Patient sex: M
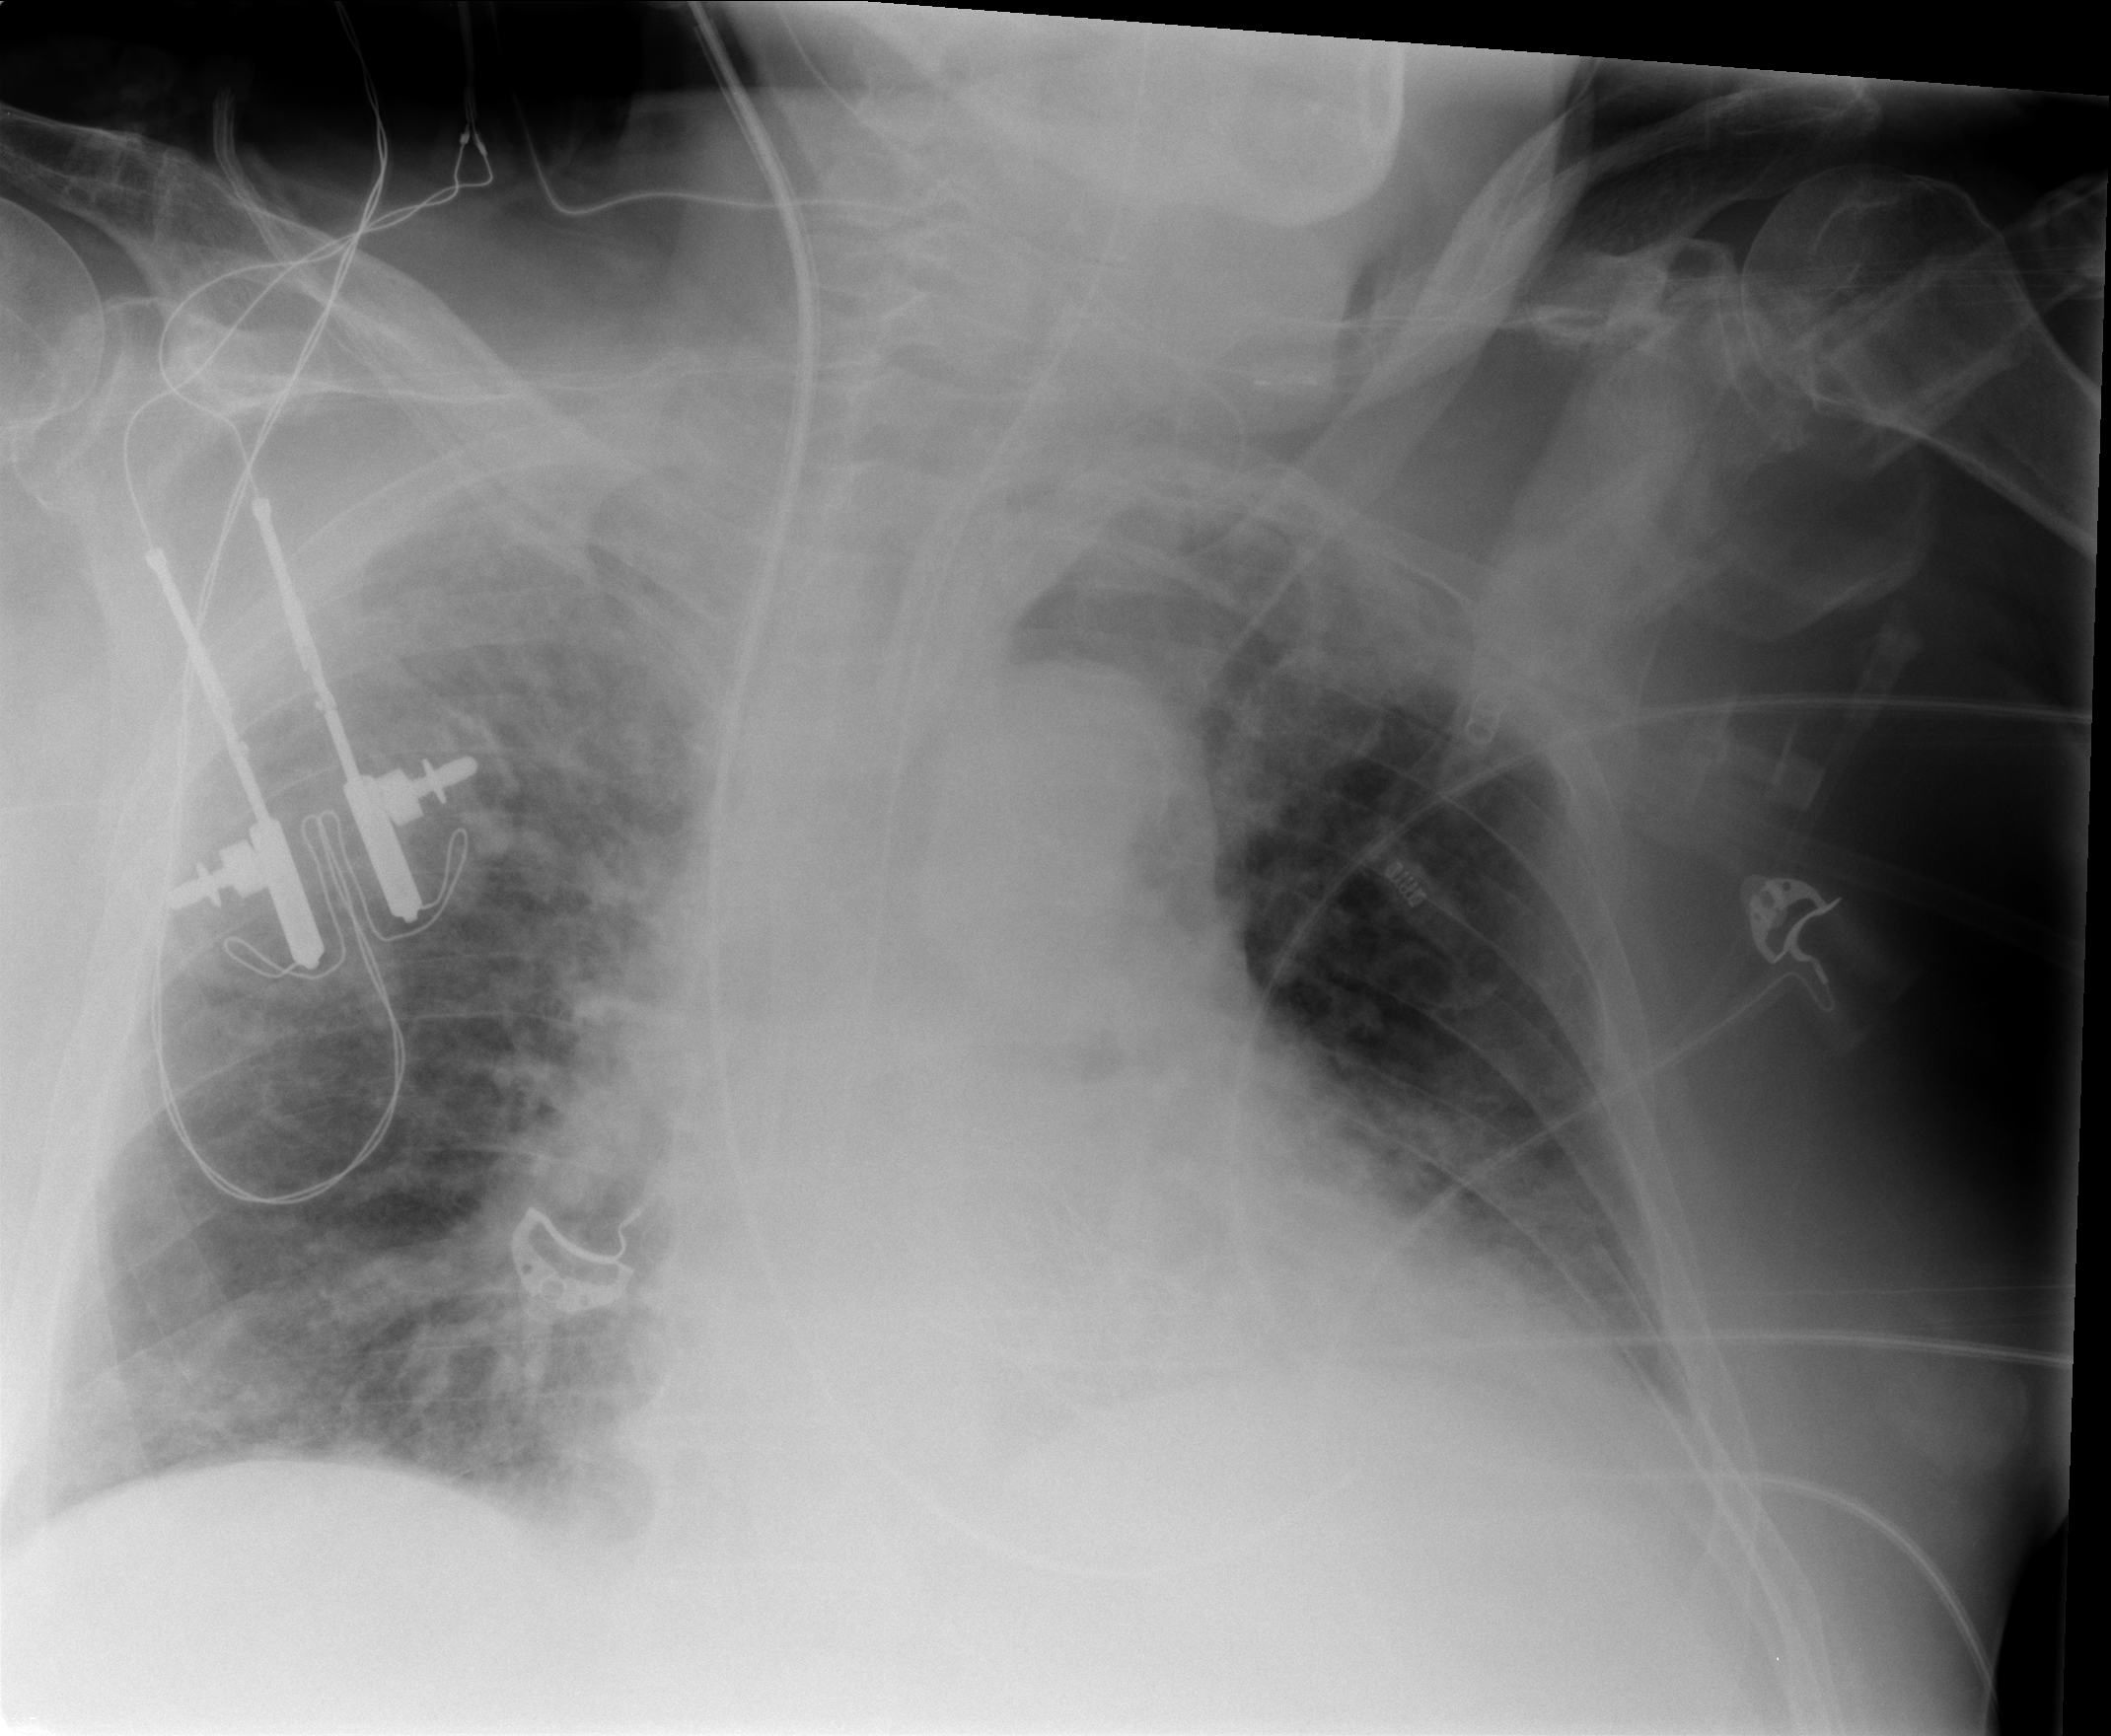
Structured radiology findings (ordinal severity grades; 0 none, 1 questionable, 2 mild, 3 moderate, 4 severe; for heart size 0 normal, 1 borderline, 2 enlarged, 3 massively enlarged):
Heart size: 2
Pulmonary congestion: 3
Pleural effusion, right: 0
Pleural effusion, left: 2
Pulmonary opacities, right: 3
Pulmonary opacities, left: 2
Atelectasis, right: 2
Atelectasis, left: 0